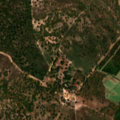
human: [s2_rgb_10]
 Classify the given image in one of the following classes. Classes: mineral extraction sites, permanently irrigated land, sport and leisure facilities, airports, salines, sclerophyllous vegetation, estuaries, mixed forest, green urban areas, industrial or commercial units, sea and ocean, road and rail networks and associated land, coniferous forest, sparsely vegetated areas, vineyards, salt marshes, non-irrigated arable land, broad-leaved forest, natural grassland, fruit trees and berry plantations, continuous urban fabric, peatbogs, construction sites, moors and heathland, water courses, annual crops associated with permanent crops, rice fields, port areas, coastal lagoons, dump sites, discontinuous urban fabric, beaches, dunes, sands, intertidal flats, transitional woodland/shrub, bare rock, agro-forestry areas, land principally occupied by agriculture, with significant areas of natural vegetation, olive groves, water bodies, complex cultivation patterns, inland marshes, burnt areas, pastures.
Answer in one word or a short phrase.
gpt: continuous urban fabric